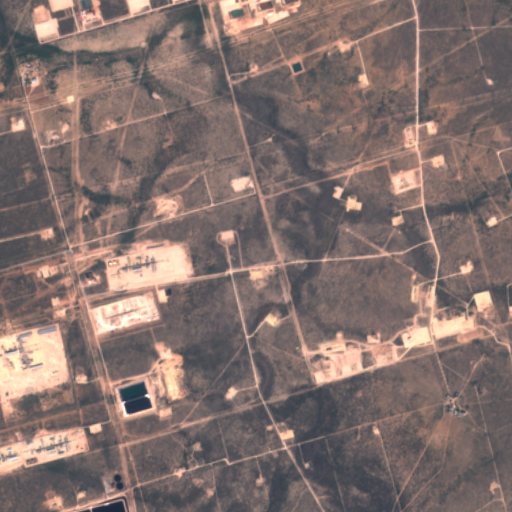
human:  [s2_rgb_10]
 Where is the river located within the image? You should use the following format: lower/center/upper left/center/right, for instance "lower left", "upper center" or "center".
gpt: The river is located in the upper left of the image.
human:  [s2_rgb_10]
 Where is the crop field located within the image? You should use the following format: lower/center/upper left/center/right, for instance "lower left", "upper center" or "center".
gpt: There is no crop field in the image.